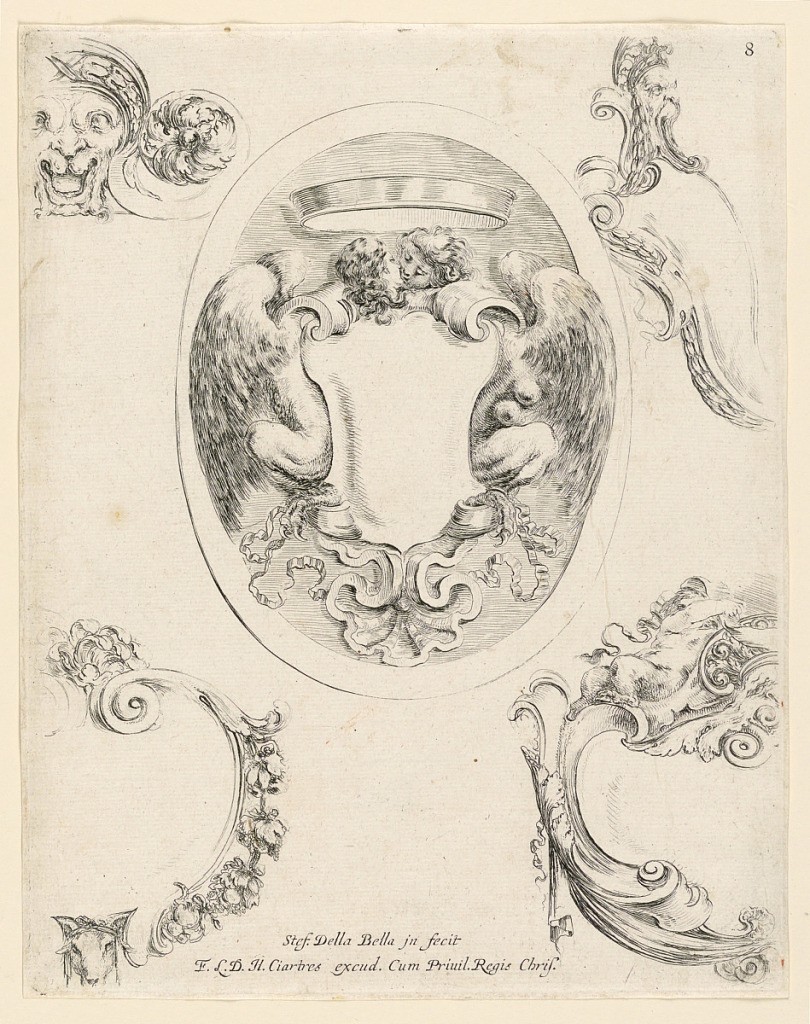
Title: Escutchon, Mask, No. 8 from "Raccolta di varii cappriccii et nove inventioni di cartelle et ornamenti"
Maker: Stefano della Bella, Italian, 1610–1664
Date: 1646
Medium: Etching on paper
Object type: Print
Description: No. 8 of the same set as -10,  "Raccolta di varii cappriccii," etc.